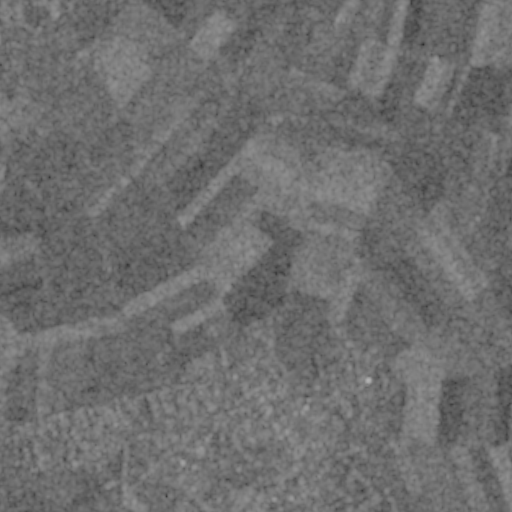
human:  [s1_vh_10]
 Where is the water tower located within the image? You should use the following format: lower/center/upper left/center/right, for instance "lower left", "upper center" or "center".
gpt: The water tower is located in the lower left of the image.
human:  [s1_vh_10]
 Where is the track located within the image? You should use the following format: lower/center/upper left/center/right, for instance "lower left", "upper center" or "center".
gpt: There is no track in the image.

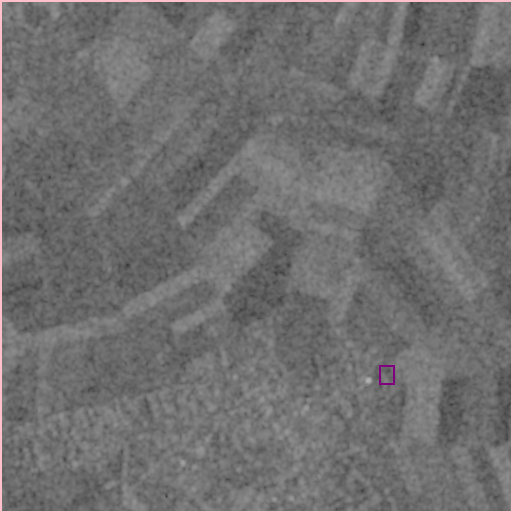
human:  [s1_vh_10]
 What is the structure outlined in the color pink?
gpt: The structure outlined in pink is a crop field.
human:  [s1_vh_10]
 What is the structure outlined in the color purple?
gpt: The structure outlined in purple is a park.
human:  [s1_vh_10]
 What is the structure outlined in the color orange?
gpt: There is no orange outline.